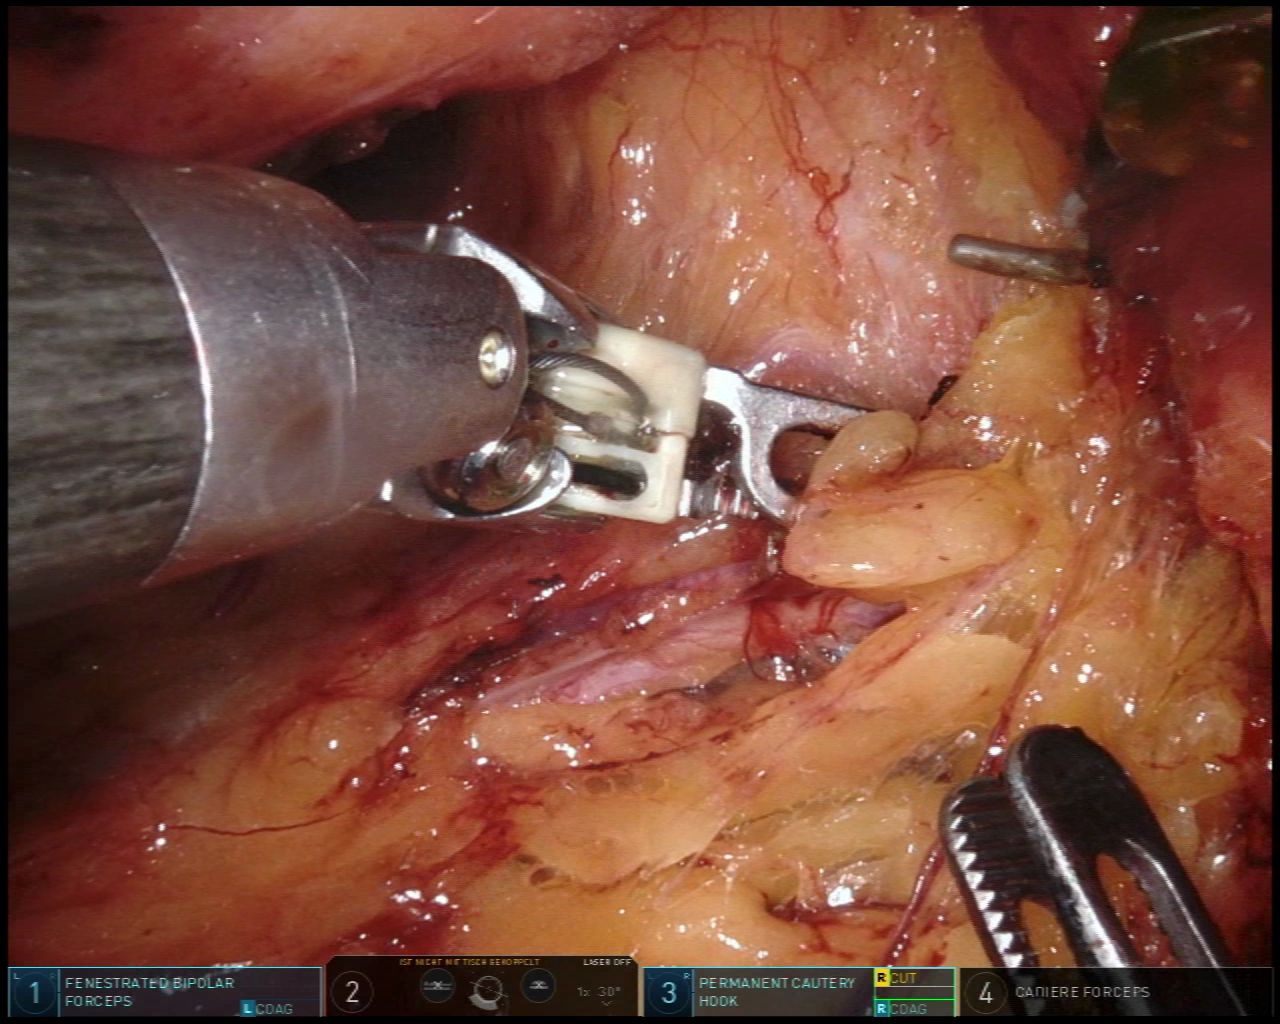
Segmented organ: ureter
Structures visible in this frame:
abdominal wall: no
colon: no
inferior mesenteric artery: no
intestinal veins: no
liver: no
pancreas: no
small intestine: no
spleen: no
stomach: no
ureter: yes
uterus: no
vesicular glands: no